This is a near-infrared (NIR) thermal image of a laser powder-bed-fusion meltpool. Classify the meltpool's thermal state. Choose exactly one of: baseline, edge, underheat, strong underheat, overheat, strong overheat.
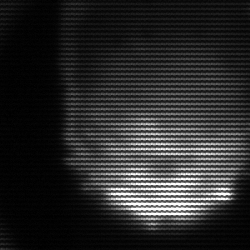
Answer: edge